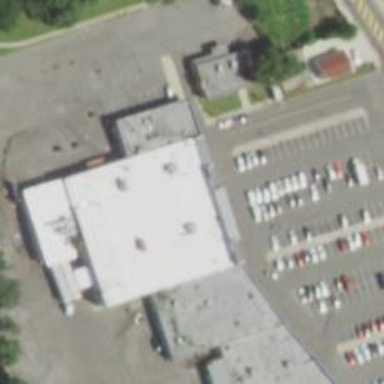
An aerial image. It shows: Supermarket.